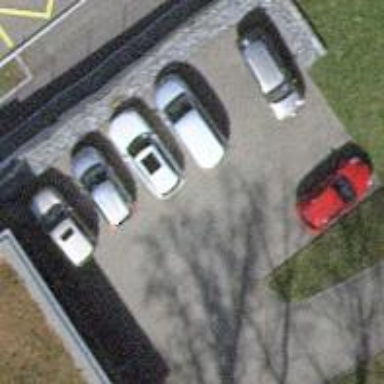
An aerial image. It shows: Rooftop parking area with paved surface.